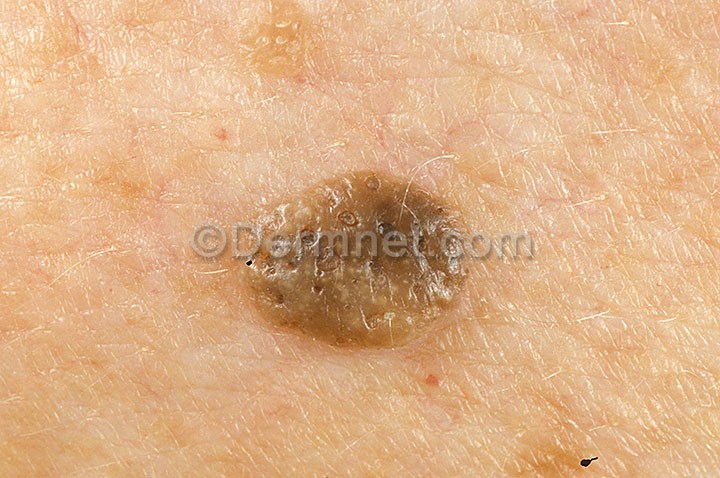
Disease: Seborrheic Keratoses and other Benign Tumors